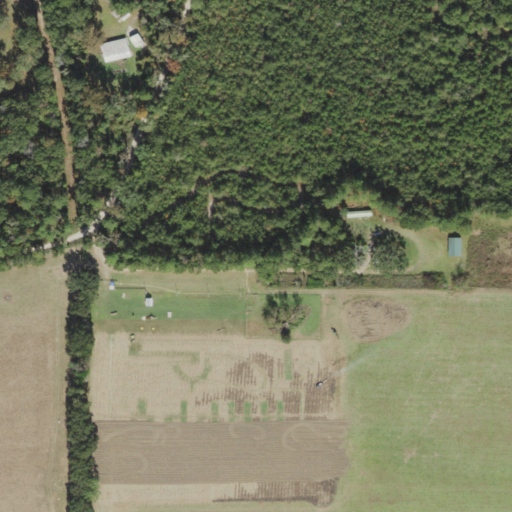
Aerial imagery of mountain in Florida named Spring Hill containing evergreen forest, cultivated crops, pasture, open development, and grassland